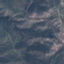
Land use / land cover: HerbaceousVegetation